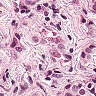
Metastatic tissue present: yes